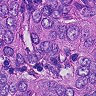
Metastatic tissue present: yes